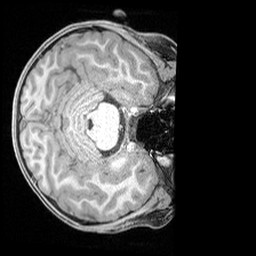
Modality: T1w
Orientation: axial
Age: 9
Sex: male
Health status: ill
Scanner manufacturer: siemens
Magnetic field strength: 3 T
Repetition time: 1.6 s
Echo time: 0.00179 s